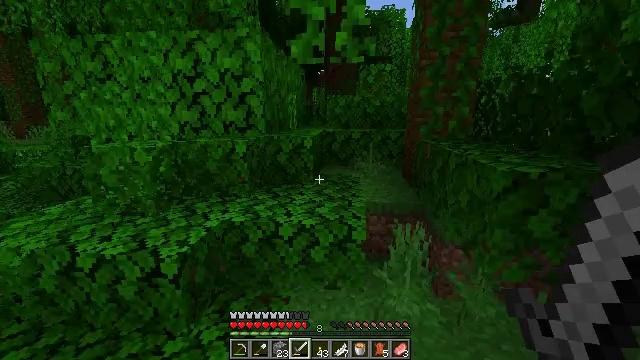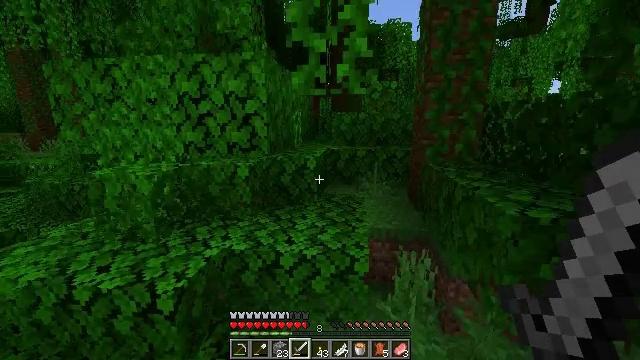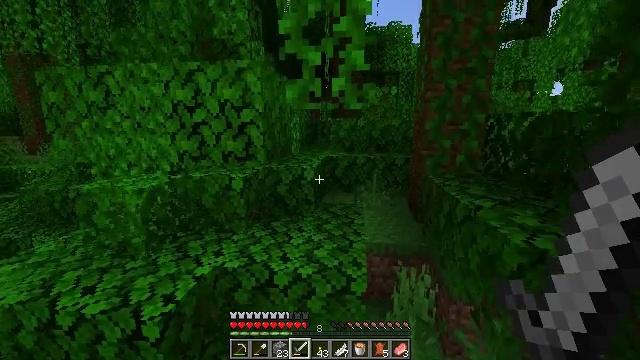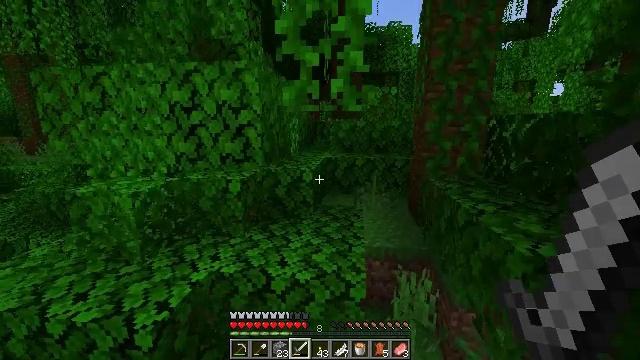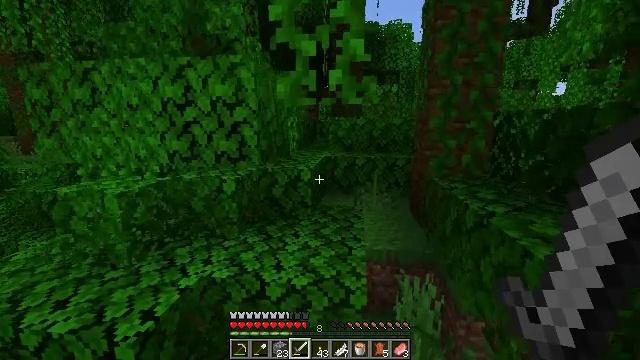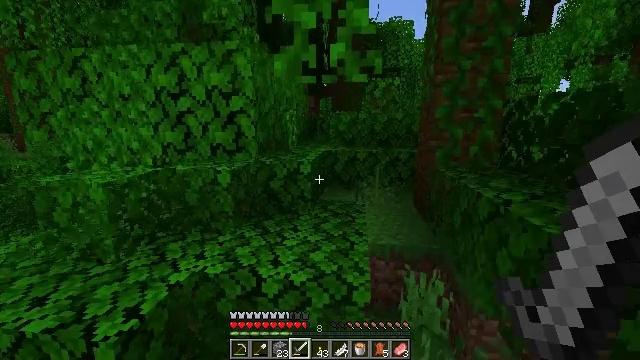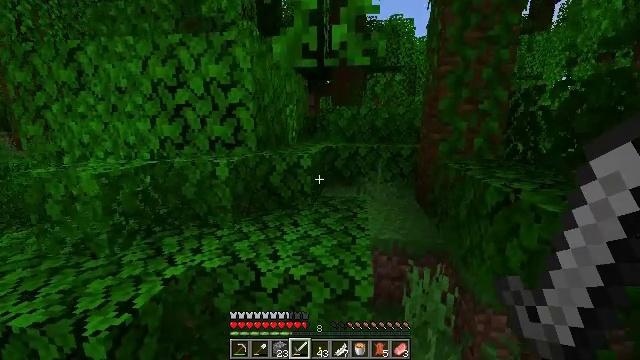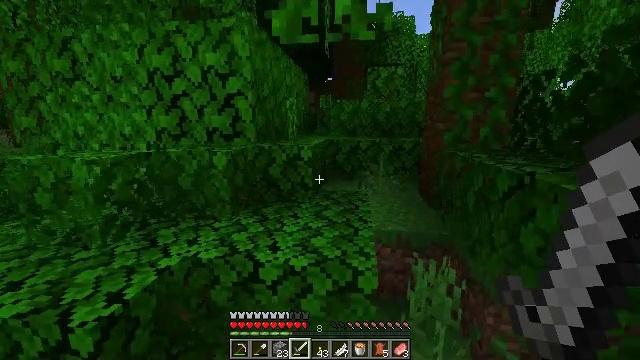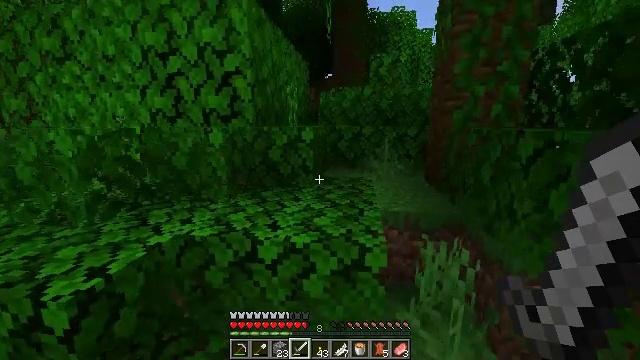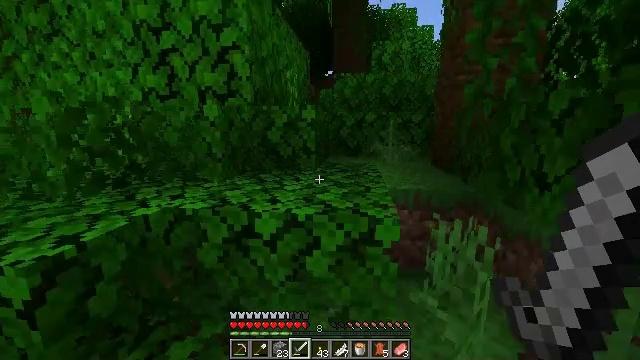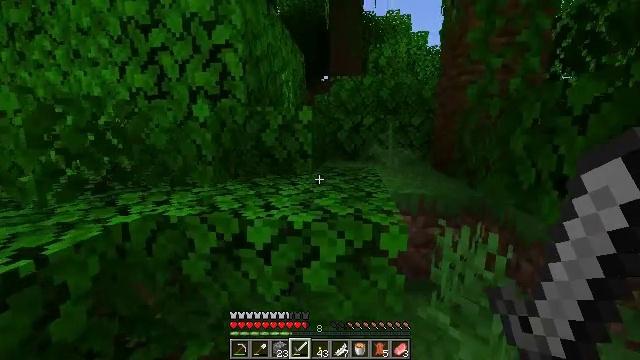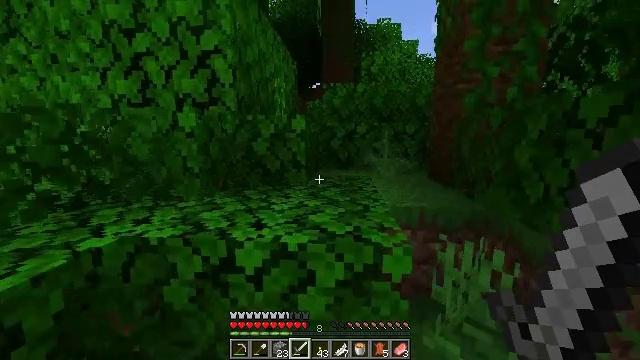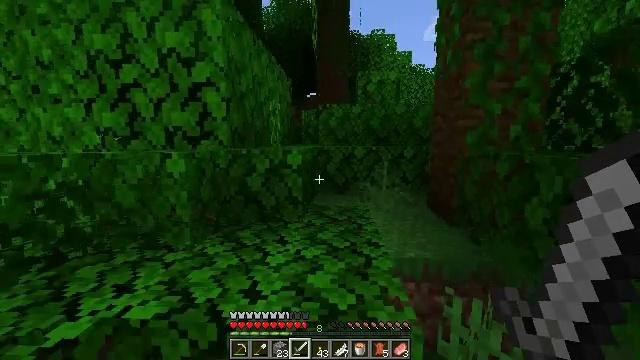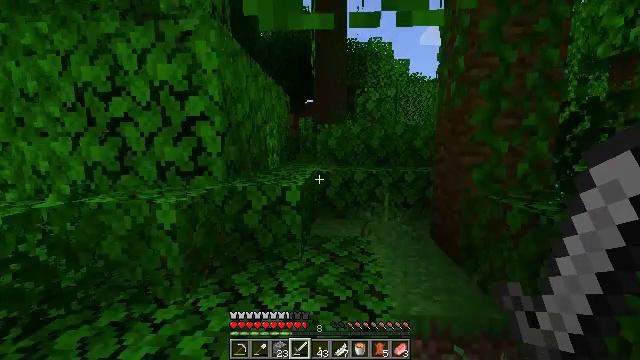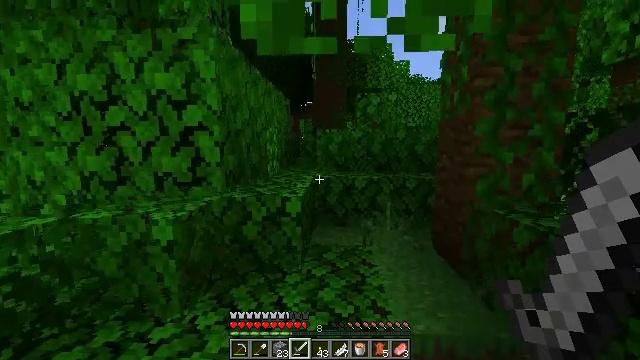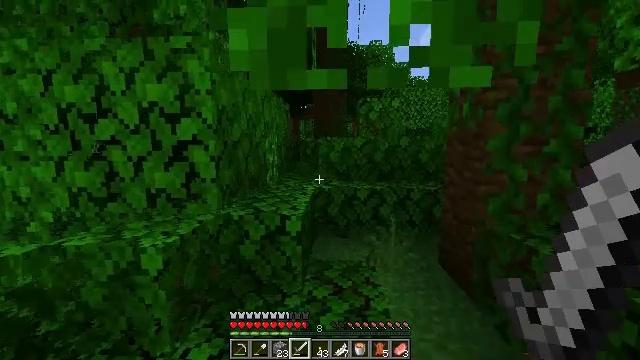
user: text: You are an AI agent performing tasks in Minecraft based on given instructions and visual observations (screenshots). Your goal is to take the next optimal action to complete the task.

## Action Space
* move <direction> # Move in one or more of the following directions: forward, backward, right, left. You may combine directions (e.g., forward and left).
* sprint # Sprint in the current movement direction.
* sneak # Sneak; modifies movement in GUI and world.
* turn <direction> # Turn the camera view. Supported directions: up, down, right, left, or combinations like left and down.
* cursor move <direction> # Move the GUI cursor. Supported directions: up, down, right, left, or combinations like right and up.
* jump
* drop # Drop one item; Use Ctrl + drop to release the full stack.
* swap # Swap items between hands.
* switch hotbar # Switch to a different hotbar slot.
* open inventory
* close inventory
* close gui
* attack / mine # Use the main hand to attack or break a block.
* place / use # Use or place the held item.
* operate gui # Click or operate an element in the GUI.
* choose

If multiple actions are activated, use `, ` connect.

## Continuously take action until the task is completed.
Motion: motion action
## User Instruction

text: Eliminate the parrot.
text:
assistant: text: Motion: move forward, turn left and up, jump
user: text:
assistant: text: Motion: move forward, jump
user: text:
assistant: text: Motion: move forward and move left, jump
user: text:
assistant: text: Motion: move forward and move left
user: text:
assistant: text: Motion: move forward and move left
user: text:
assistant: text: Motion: move forward and move left
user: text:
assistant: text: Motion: move forward and move left
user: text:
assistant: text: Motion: move forward and move left
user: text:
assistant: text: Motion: move forward
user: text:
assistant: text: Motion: move forward, turn right and up
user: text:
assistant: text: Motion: move forward, turn right and up, jump
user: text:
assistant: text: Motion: move forward, turn right, jump
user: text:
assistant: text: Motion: move forward, jump
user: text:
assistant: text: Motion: move forward, jump
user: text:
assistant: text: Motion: move forward, jump
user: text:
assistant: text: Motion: move forward
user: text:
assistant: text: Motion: move forward
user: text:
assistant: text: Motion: move forward
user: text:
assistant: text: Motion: move forward
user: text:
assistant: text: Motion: move forward
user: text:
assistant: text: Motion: move forward
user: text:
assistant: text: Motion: move forward
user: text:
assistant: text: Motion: move forward
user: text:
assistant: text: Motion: move forward
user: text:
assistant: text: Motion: move forward
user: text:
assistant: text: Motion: move forward
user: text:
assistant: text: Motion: move forward, turn down, jump
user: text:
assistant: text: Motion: move forward, jump
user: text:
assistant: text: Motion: move forward, jump
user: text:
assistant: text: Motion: move forward, jump